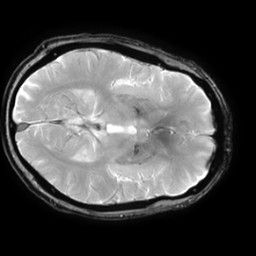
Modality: T2starw
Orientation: axial
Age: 72
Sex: male
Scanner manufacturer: ge
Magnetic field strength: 3 T
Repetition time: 0.65 s
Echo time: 0.02 s